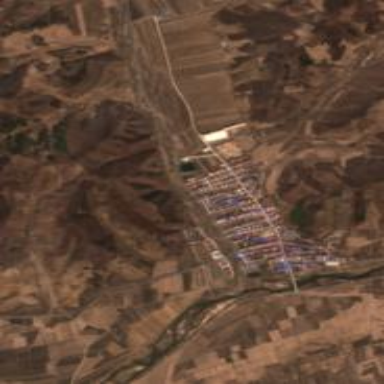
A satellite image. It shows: Ethnic township within town.